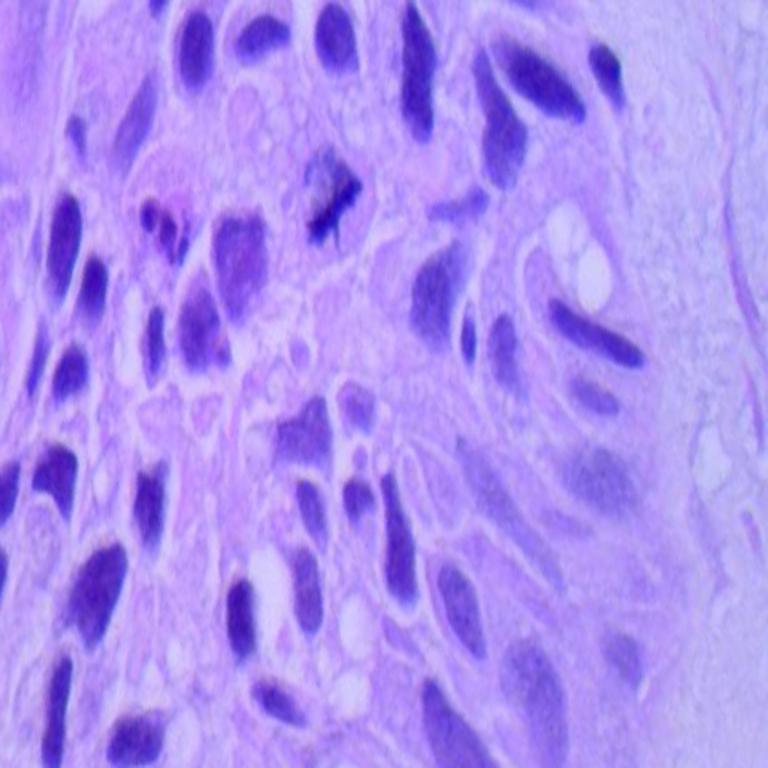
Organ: lung
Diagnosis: squamous carcinomas